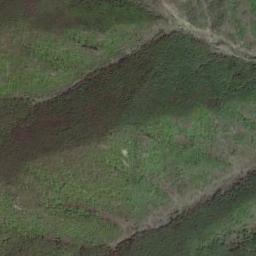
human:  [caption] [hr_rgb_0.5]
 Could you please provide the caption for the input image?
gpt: The mountain is full of green plants with lines of bare land .

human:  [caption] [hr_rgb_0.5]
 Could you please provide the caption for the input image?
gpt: The mountain is covered with grass .

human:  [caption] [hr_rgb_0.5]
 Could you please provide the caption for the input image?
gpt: The folded mountain consists of some ridges and valleys and is covered with dense vegetation .

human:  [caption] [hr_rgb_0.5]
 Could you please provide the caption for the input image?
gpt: The mountain is covered with brown mud .

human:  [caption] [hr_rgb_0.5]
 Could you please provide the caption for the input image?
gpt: There are some green meadows on the mountain .